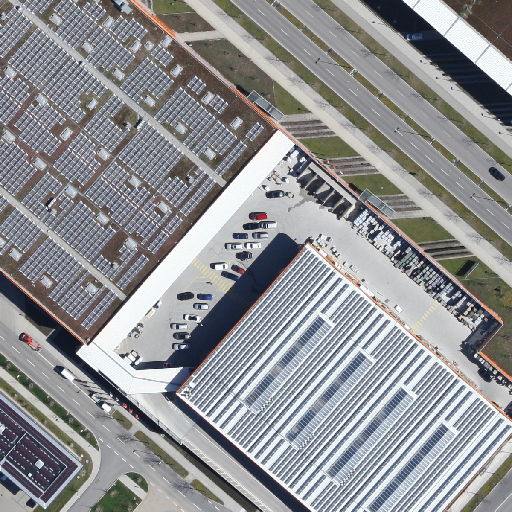
Referring expression: light-duty vehicle